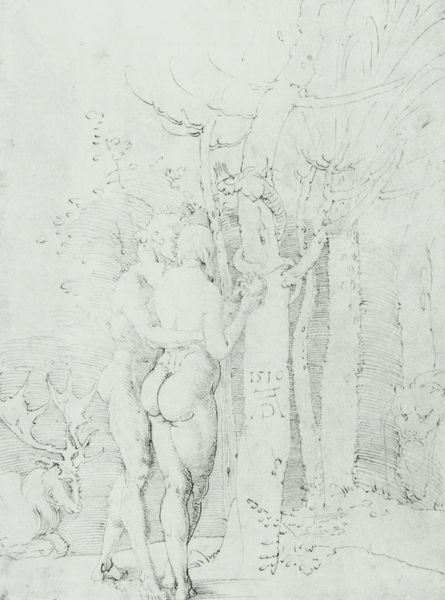
Titel: Adam und Eva
Künstler: Albrecht Dürer
Standort: Wien
Institution: Albertina
Schlagwörter: akt, baum, blätter, feder, gott, hand, himmel, kopf, körper, laub, mann, nackt, schatten, weiß, akte, baumstämme, bäume, frauen, landschaft, menschen, äste, frau, grau, hell, licht, profil, rücken, schwarz, skizze, zeichnung, gras, obst, rasen, tier, tiere, wiese, arm, arme, bibel, blass, geschichte, stehen, tod, signatur, ast, gräser, natur, zweige, busch, haare, sitzend, stehend, paar, blatt, renaissance, wald, frucht, garten, beine, apfel, bein, füße, gesäß, hintern, kuss, küssen, liebe, papier, umarmung, grafik, graphik, schattierung, stämme, wild, muskeln, inschrift, bauch, nackte, ad, erotik, fein, unscharf, adam, eva, paradies, tusche, moses, kohle, zweig, lichtung, arsch, hinten, pobacken, popo, druck, schwarz-weiß, initialen, monogramm, schraffur, schraffuren, radierung, stich, knien, erkenntnis, par, schlange, bleistift, liebespaar, verführung, hirsch, sündenfall, altes testament, teufel, mythos, rinde, backe, eden, löwe, undeutlich, dürer, baumrinde, geweih, sünde, bär, zeige, adam und eva, satan, baum der erkenntnis, garten eden, genesis, zeichner, meister, stuch, menschenpaar, signierung, hockend, bäuche, albrecht, albrecht dürer, hirschgeweih, elch, prall, unzucht, verboten, hisch, baeine, baunm, beistift, liturgrafie, parasies, ppier, scheaffur, unscharf 1510, beinstellung, pssr, straff, po, 1510, binbel, izze, nhirsch, sartan, verschwommne, halbe umarmung